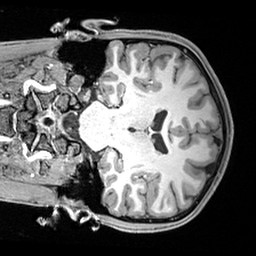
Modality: T1w
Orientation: coronal
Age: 18
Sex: male
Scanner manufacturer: siemens
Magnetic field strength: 3 T
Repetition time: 2.4 s
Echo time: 0.00217 s